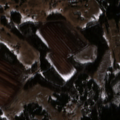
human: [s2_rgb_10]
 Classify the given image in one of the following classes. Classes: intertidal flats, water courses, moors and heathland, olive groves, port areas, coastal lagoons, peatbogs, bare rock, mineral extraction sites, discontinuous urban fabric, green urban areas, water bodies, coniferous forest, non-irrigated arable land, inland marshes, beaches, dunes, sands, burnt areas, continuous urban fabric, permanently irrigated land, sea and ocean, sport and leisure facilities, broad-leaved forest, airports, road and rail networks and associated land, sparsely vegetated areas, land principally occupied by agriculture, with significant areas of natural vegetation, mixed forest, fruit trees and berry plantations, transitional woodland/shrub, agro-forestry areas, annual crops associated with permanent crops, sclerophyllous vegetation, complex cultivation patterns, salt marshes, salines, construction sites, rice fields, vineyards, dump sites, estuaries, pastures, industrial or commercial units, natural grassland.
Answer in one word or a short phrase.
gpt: pastures, coniferous forest, transitional woodland/shrub, peatbogs